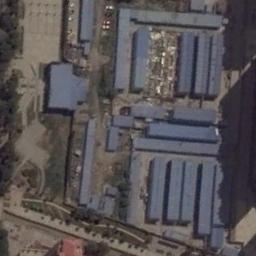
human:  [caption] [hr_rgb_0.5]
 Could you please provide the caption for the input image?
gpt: The houses in the industrial area are rectangular .

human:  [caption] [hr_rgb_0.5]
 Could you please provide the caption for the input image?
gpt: The industrial area has lots of industrial equipment and some blue workshops .

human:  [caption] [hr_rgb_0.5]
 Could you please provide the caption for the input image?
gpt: Neatly planned factory buildings, Green belts and roads in an industrial area .

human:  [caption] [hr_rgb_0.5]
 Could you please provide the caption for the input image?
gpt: Many houses of different shapes and sizes are in the industrial area .

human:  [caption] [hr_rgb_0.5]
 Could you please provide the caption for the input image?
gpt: There are some blue buildings on the industrial area .